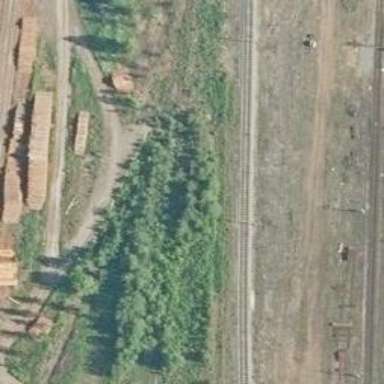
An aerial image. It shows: Disused railway spur line.